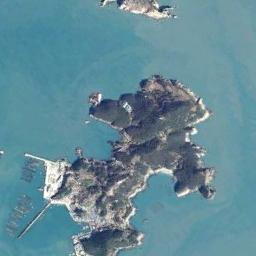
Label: island